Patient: sex F, age 71
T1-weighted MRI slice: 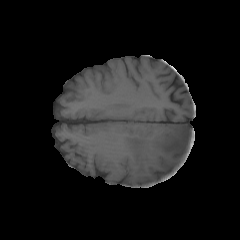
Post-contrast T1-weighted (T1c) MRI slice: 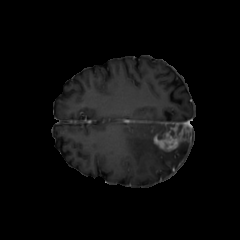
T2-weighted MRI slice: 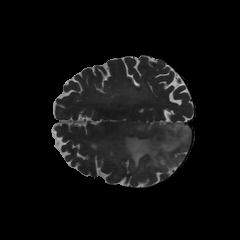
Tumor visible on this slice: yes
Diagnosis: Glioblastoma, IDH-wildtype
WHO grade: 4